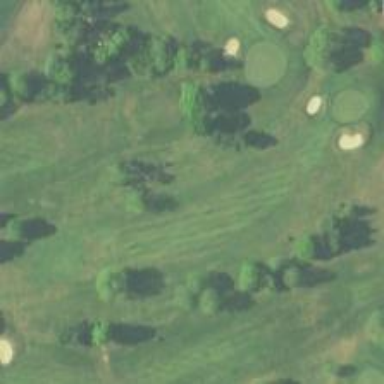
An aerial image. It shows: Grassy area designated as golf fairway.